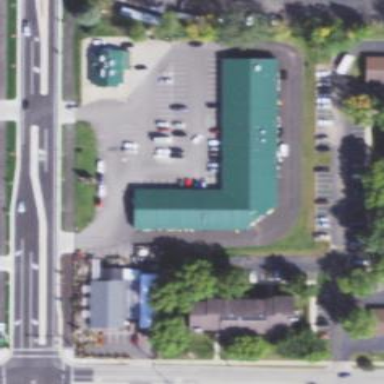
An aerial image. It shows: Customer parking available on the street side.